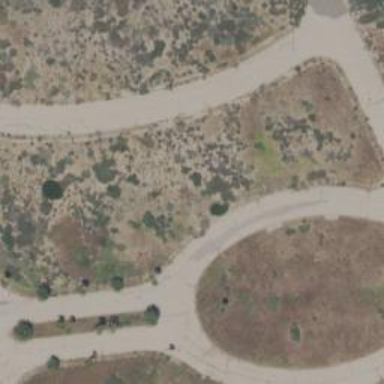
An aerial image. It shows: Track road.